Question: I think this more of a question about logic than go itself.
I want to find a way to execute a task based on its dependencies in go language.

Considering the workflow above:
Task 1,2,3 and 4 can be ran asynchronously at the same time.
Task 10 will be executed when Task 1 and 2 is finished.
Task 11 will be executed when Task 3 and 4 is finished
Task 12 will be executed when Task 11 and 12 is finished
Task 100 will be executed when Task 10 and 11 is finished.
I'm using go channels to make the concurrent executions and want to find an effective way to control the dependencies. I know I could have some sort of flag and a table to control execution but ideally I would like to do it in memory to avoid the database calls to control such thing.
I also understand that there are several ways of doing this, but would like to hear your ideas because I'm sure there is a better way of doing than the ways I could come up with so far.
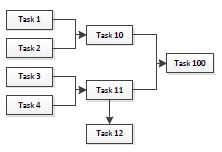
Answer: There was an interesting <URL>".
The correct article is "<URL>" and illustrates several ways to wait for goroutines before carrying on with another task.
Depending on the kind of information you have for the tasks to synchronize, <URL>.
But:
> When you know the number of messages to expect you might as well count them to know when to finish. Here the WaitGroup is superfluous and confusing.
This would block until all 3 messages are received:
'''
func main() {
messages := make(chan int)
go func() {
time.Sleep(time.Second * 3)
messages <- 1
}()
go func() {
time.Sleep(time.Second * 2)
messages <- 2
}()
go func() {
time.Sleep(time.Second * 1)
messages <- 3
}()
for i := 0; i < 3; i++ {
fmt.Println(<-messages)
}
}
'''
So it really depends on what you know from the tasks you are waiting for.